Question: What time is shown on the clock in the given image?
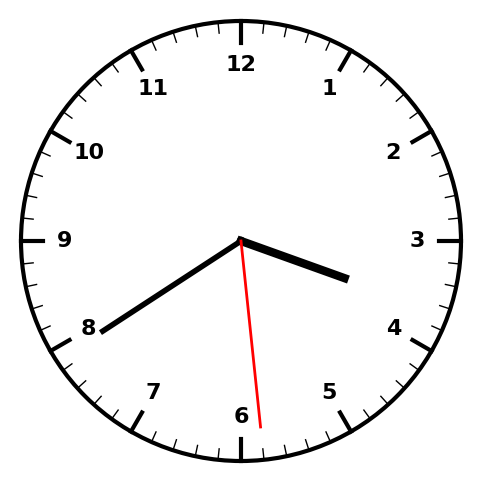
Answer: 03:39:29